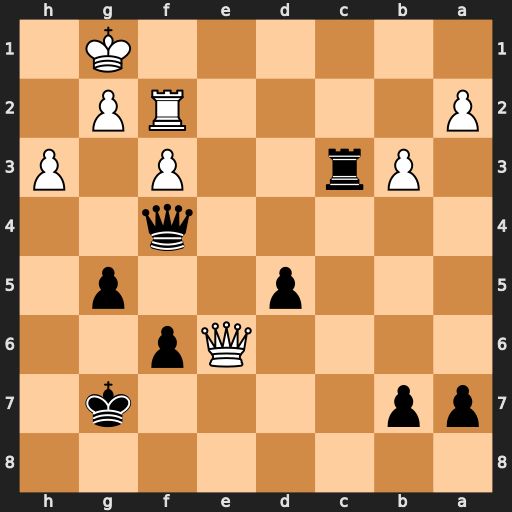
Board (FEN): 8/pp4k1/4Qp2/3p2p1/5q2/1Pr2P1P/P4RP1/6K1
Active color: b
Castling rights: -
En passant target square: -
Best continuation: Rc1+ Rf1 Qd4+